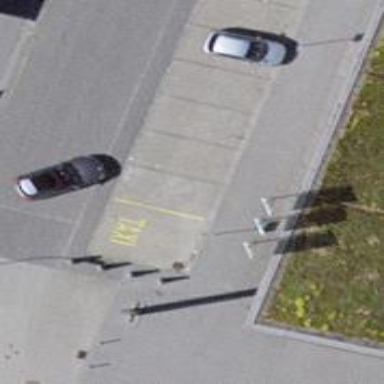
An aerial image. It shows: Taxi stand.